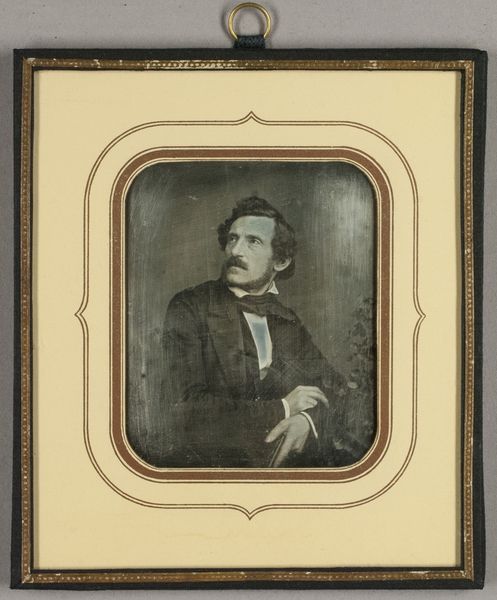
Titel: Carl Ferdinand Stelzner (1805&#x2013;1894)
Künstler: Carl Ferdinand Stelzner
Standort: Hamburg
Institution: Museum für Kunst und Gewerbe Hamburg
Schlagwörter: mann, portrait, figur, person, foto, fotografie, photographie, selbstbildnis, photo, selbstportrait, lichtbild, fotograf, daguerreotypie, historische, bildwerke, angewandte und bildende kunst, hessische systematik, künstler, selbstporträt, porträt, persönlichkeit, porträtfotografie, porträtphotographie, hüftbild